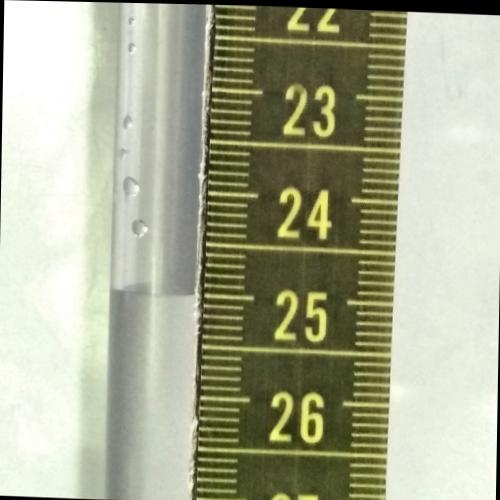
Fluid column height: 25.0 cm